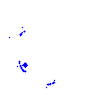
Particle: electron